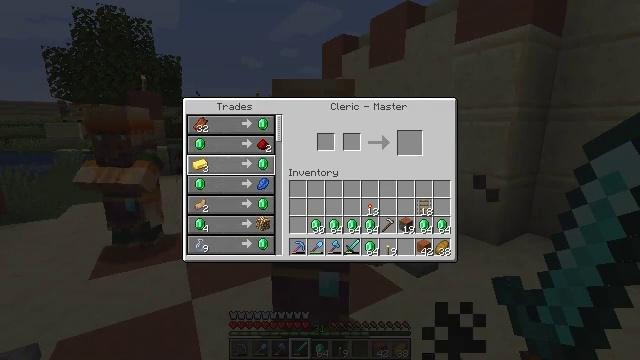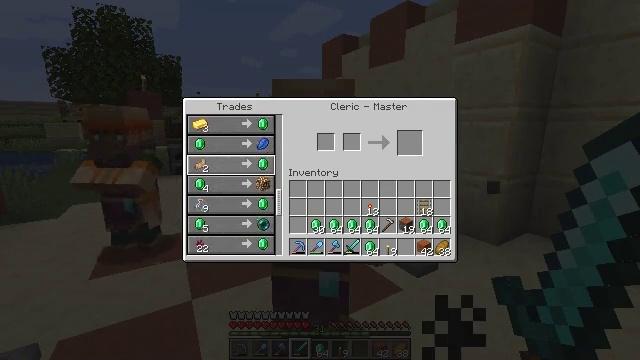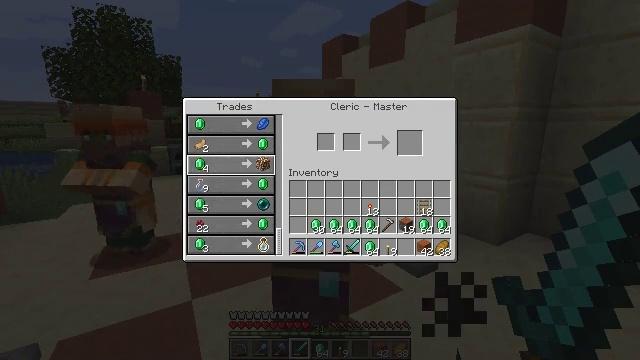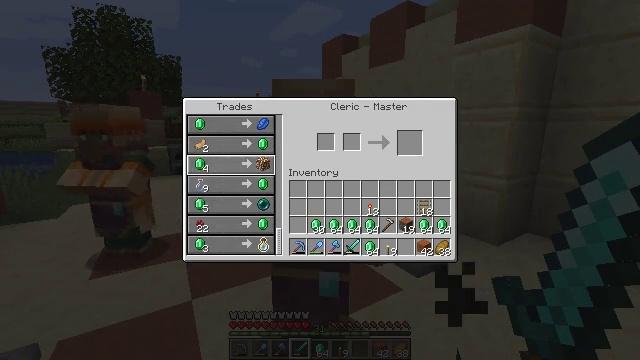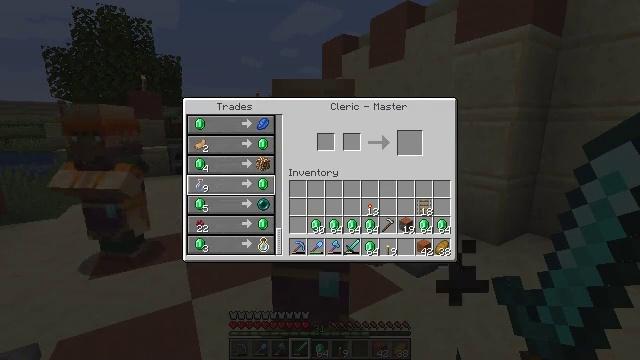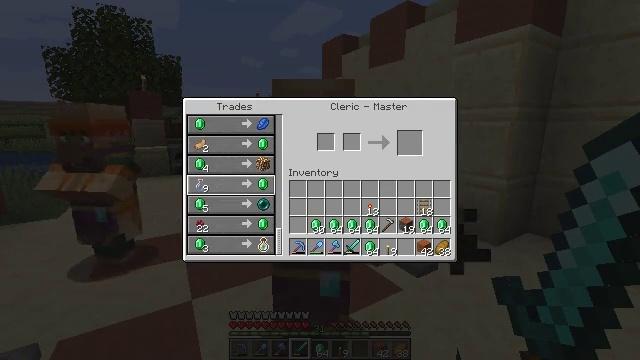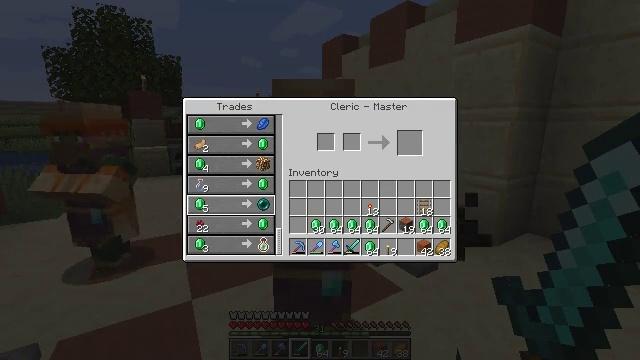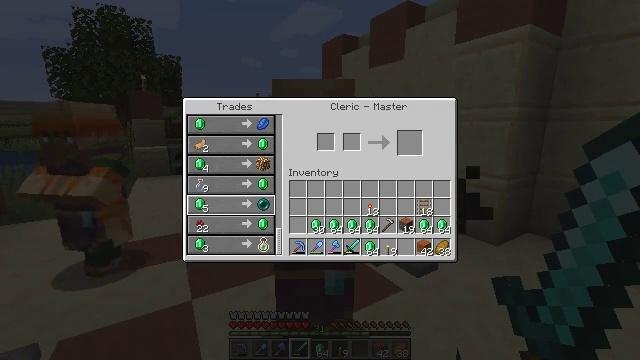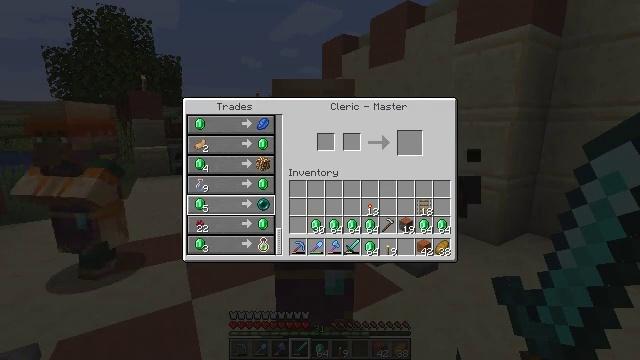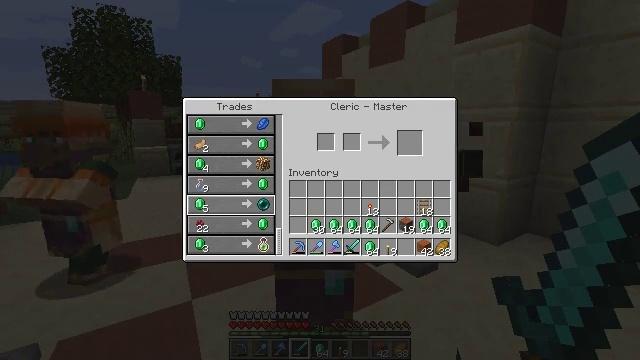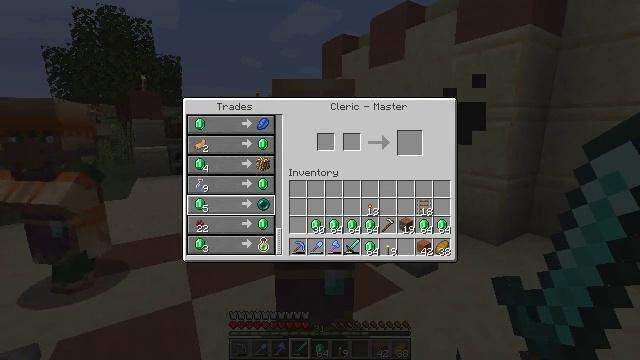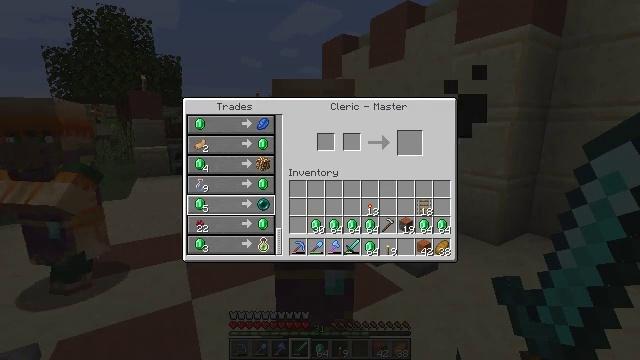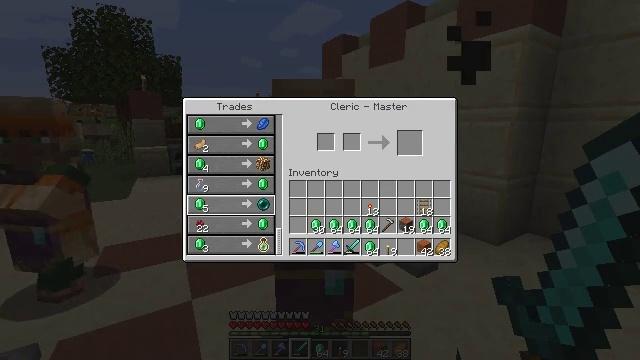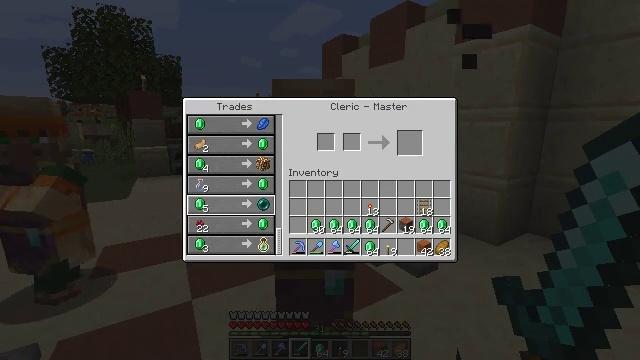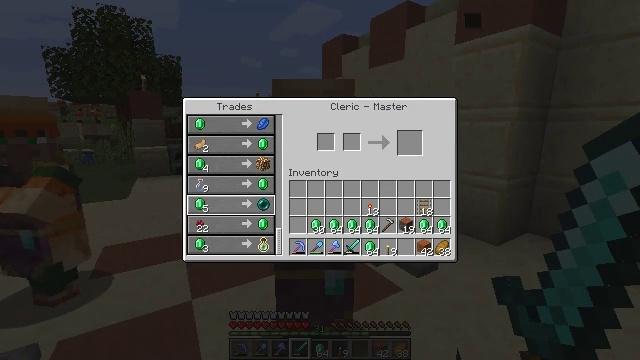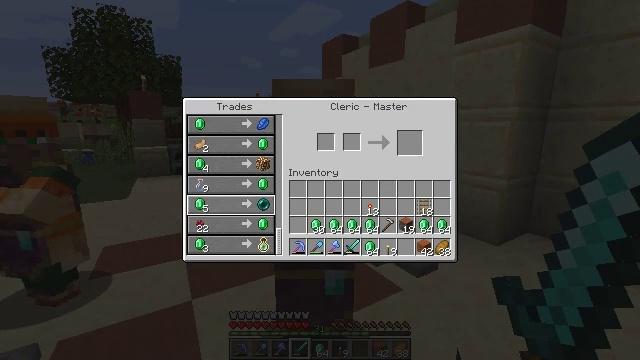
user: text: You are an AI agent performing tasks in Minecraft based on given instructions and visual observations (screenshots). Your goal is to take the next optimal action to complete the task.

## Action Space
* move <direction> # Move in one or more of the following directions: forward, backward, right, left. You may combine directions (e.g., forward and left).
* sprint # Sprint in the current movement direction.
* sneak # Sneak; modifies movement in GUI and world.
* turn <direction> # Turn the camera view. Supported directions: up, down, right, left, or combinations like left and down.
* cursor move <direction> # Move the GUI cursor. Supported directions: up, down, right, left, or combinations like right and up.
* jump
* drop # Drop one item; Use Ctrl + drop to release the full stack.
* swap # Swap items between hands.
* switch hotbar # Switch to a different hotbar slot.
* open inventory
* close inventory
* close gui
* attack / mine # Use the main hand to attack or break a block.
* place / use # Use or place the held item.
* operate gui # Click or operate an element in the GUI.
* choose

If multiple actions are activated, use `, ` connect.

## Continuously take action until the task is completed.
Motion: motion action
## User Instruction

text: Acquire an ender pearl.
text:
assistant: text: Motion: no_op
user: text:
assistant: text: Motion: no_op
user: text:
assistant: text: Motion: no_op
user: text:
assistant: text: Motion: no_op
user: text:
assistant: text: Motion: cursor move down
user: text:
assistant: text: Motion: cursor move down
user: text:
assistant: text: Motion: no_op
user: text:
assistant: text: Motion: cursor move down
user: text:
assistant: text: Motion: no_op
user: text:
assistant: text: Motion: no_op
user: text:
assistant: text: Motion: no_op
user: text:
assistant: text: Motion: no_op
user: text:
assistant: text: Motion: no_op
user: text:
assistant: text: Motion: no_op
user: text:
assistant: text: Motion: no_op
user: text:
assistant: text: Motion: no_op
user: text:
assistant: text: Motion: operate gui
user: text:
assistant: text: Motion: operate gui
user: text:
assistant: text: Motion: no_op
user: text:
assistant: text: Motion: cursor move right and up
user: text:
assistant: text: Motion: sneak, cursor move right and up
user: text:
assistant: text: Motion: sneak, cursor move right and up
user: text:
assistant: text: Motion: sneak, cursor move right and up
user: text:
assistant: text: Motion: sneak
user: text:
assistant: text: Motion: sneak
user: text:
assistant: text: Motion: sneak
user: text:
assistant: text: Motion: sneak
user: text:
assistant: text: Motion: sneak
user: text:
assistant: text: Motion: sneak
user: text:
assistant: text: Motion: sneak